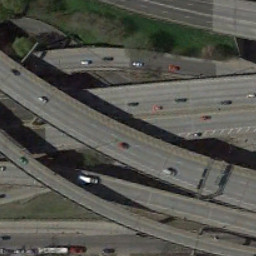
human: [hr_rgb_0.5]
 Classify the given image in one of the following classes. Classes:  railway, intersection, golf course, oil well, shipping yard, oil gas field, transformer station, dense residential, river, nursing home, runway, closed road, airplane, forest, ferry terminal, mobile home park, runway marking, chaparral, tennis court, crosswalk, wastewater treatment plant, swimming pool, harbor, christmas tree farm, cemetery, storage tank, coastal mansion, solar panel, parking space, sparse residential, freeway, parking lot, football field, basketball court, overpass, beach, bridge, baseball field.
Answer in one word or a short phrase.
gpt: overpass